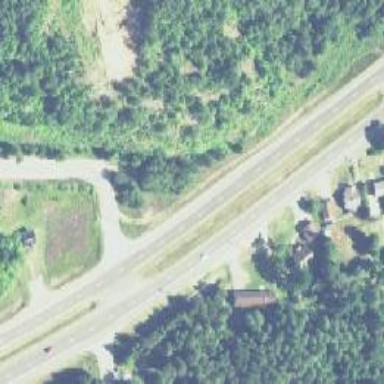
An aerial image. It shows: Trunk highway.